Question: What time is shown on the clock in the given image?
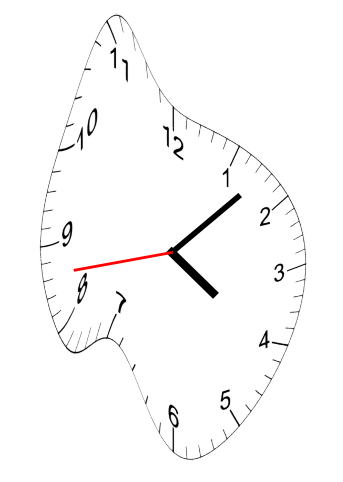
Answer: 04:07:43